Question: I have to produce 'filled.contour' plots that have some kind of symmetry in the z-values like in the below code
'''
x <- 1:5
y <- 1:5
z <- matrix(outer(x,y,"+"),nrow=5)
filled.contour(x,y,z)
filled.contour(x,y,z,color.palette=rainbow)
z2 <- z
z2[5,5] <- Inf
filled.contour(x,y,z2,col=rainbow(200),nlevels=200)
'''
I would like to be able to delineate the levels of the z value for example certain levels or increments (2,4,6,8,10) increments so as to obtain the following plot

I want to leave the levels of 'col=rainbow(200)' in order to plot smooth colors and color transitions but I want to delineate certain values/increments.
Is this possible? I would appreciate a base R solution but in case this is not possible any solution would be good (ggplot, lattice)
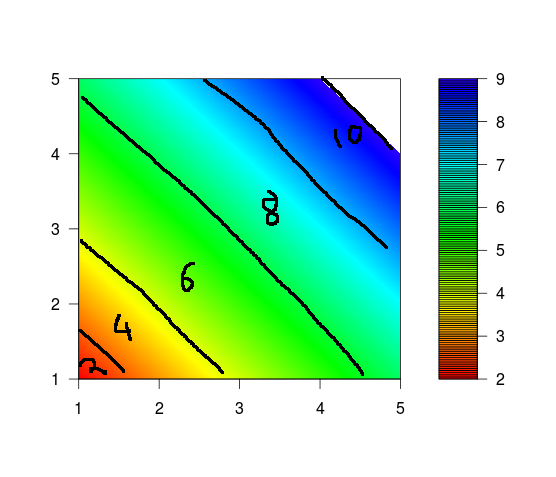
Answer: You can use countourLines() to add the lines and text() to add the text:
'''
txtlab <- c("2", "4", "6", "8", "Inf")
txtpos <- c(1.25, 2, 3, 4, 4.75)
ctlns <- contourLines(x, y, z2, levels=c(3, 5, 7, 9))
filled.contour(x,y,z2,col=rainbow(200),nlevels=200,
plot.axes={axis(1); axis(2); text(txtpos, txtpos, txtlab, cex=1.5);
sapply(1:4, function(x) lines(ctlns[[x]][[2]], ctlns[[x]][[3]], lwd=2))
})
'''